Question: I am trying some sample code taking the FFT of a simple sinusoidal function. Below is the code
'''
import numpy as np
from matplotlib import pyplot as plt
N = 1024
limit = 10
x = np.linspace(-limit, limit, N)
dx = x[1] - x[0]
y = np.sin(2 * np.pi * 5 * x) + np.sin(2 * np.pi * x)
Y = np.abs(np.fft.fft(y) ** 2)
z = fft.fftshift(np.fft.fftfreq(N, dx))
plt.plot(z[int(N/2):], Y[int(N/2):])
plt.show()
'''
From the function that is given, , it is clear there should be two spikes at frequencies 1 and 5. However, when I run this code, I get the following plot.
<URL>
Clearly the spikes are not where they should be. Additionally, I have noticed that the frequency scaling is sensitive to the number of points 'N' as well as the interval limits that I make 'limit'. As an example, setting 'N = 2048' gives the following plot.
<URL>
As you can see, the locations of the spikes have changed. Now keeping 'N = 1024' and setting 'limit = 100' also changes the result.
<URL>
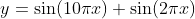
Answer: <URL> Note how the function actually needs to know very little about the data: just the number of samples and their spacing in the time domain.
<URL> Fourier transformation. It makes the same assumption about the input sampling, that it's equidistant, and outputs the Fourier components in the same order as 'fftfreq'. It doesn't care about the actual frequency values: the sampling interval is not passed in as a parameter.
It does however accept complex numbers as input. In practice, this is rare. Input is usually samples of real numbers, as in the above example. In that case, the Fourier transform has a special property: it's symmetric in the frequency domain, i.e. has the same value for 'f' and '-f'. For that reason, it often doesn't make sense to plot both halves of the spectrum, as they contain the same information.
There is one frequency that stands out: 'f = 0'. It's a measure of the average value of the signal, its offset from zero. In the spectrum returned by 'fft' and the frequency range from 'fftfreq', it's at the very first array index. plotting both halves, it may make sense to shift the frequency spectrum around, so that the negative half is to the left of the zero-component, the positive half to its right, meaning all values are in ascending order and ready to be plotted.
<URL> does exactly that. However, if you plot only half of the spectrum anyway, then you may as well not bother doing this at all. Though you do, you must shift arrays: the frequencies and the Fourier components. In your code, you only shifted the frequencies. That's how the peaks ended up on the wrong side of the spectrum: You plotted the Fourier components referring to the positive half of the frequencies with respect to the negative half, so the peaks on the right are actually meant to be close to zero, not at the far end.
You don't really need to rely on any of those functions operating on the frequencies. It is straightforward to generate their range based on the documentation of 'fftfreq' alone:
'''
from numpy.fft import fft
from numpy import arange, linspace, sin, pi as p
from matplotlib import pyplot
def FFT(t, y):
n = len(t)
D = (max(t) - min(t)) / (n-1)
k = int(n/2)
f = arange(k) / (n*D)
Y = abs(fft(y))[:k]
return (f, Y)
t = linspace(-10, +10, num=1024)
y = sin(2*p * 5*t) + sin(2*p * t)
(f, Y) = FFT(t, y)
pyplot.plot(f, Y)
pyplot.show()
'''
Note that NumPy also offers dedicated functions, <URL>, for the common use case of real-valued data.